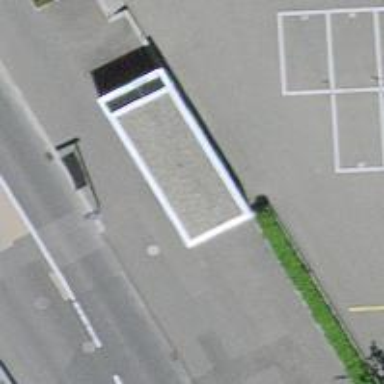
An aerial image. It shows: Tunnel footway.